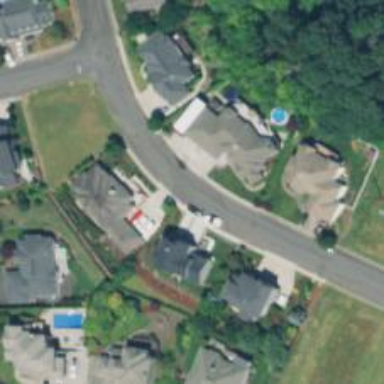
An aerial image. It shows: Residential road with sidewalk on the left.